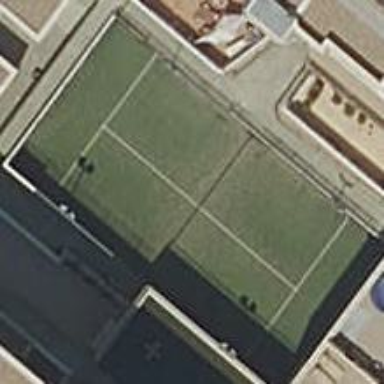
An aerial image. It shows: Tennis court on pitch.